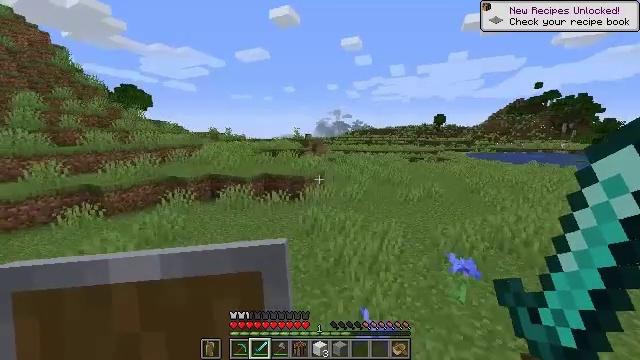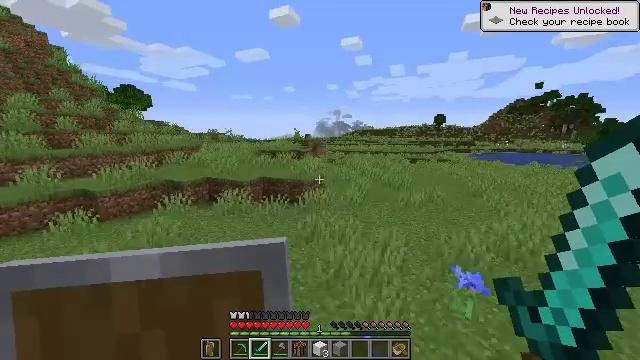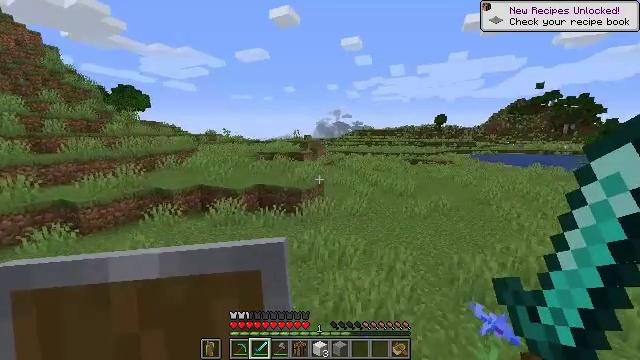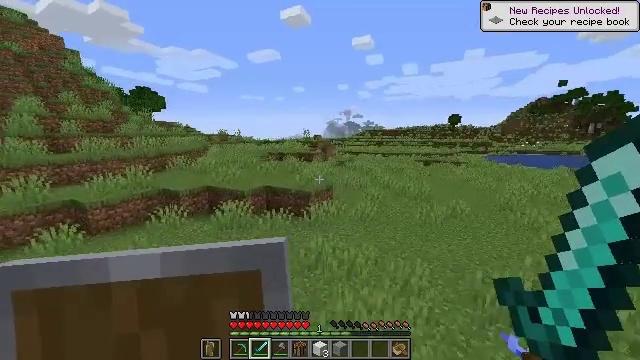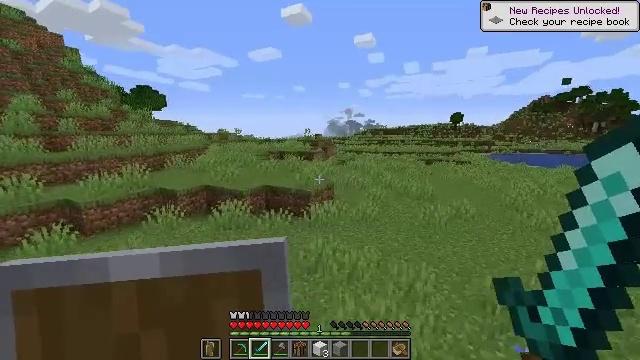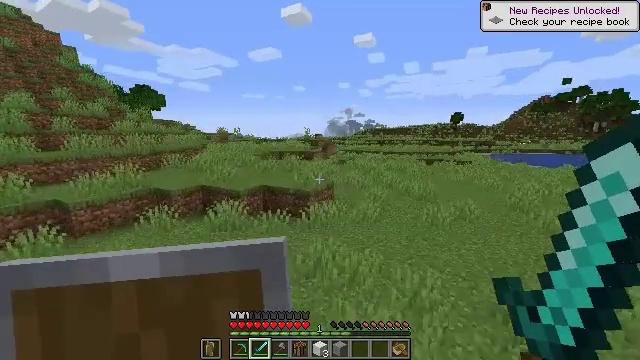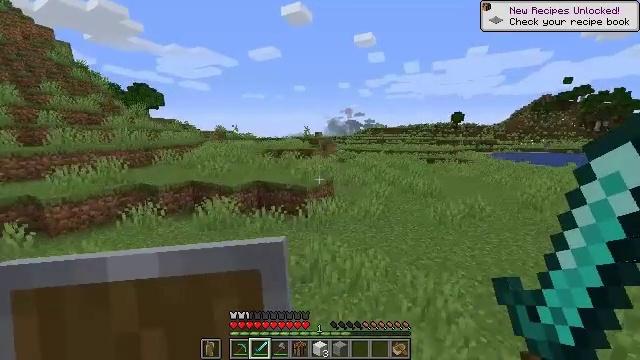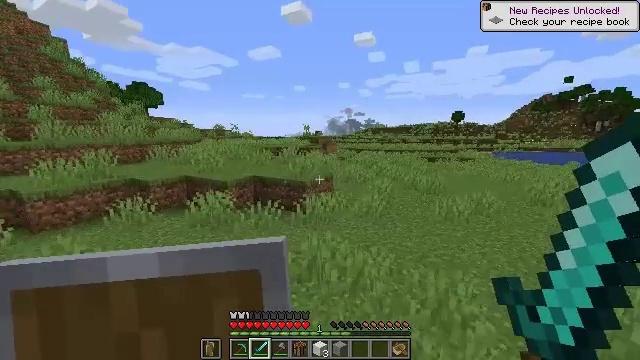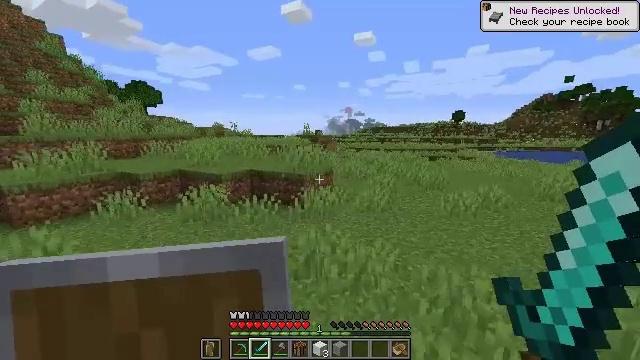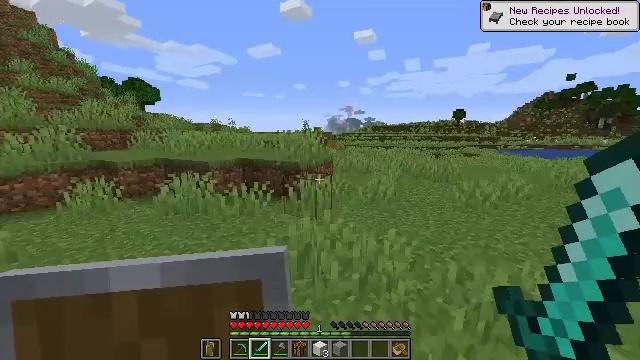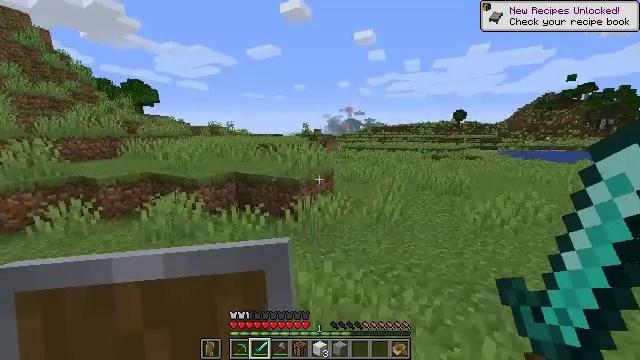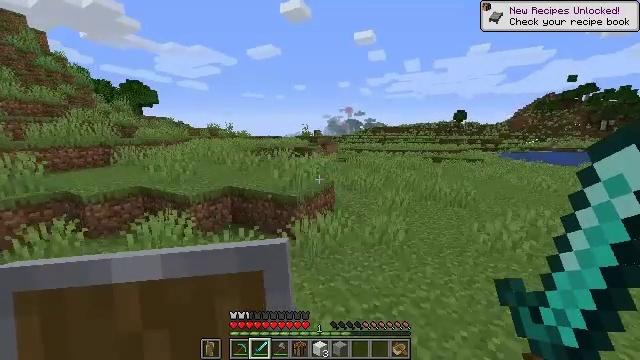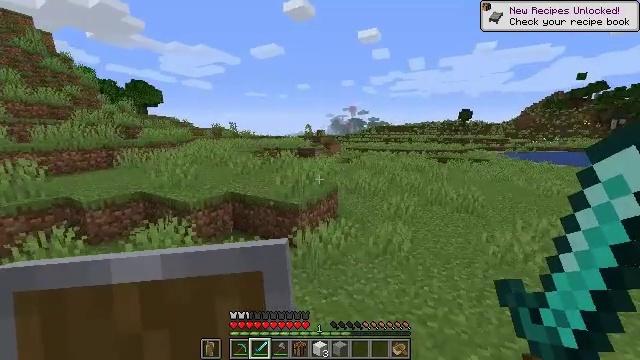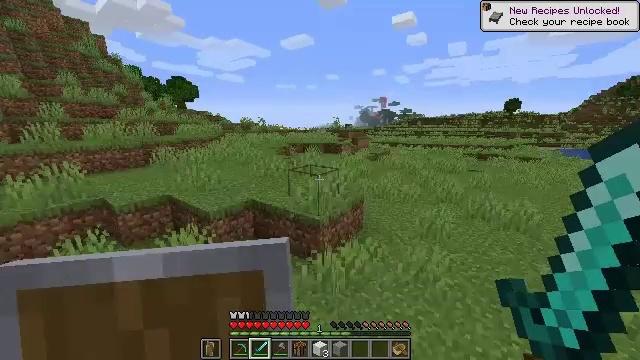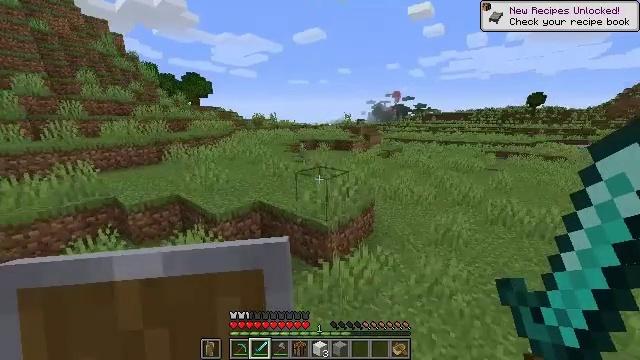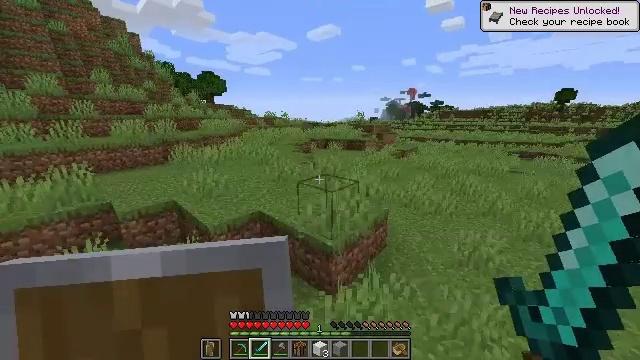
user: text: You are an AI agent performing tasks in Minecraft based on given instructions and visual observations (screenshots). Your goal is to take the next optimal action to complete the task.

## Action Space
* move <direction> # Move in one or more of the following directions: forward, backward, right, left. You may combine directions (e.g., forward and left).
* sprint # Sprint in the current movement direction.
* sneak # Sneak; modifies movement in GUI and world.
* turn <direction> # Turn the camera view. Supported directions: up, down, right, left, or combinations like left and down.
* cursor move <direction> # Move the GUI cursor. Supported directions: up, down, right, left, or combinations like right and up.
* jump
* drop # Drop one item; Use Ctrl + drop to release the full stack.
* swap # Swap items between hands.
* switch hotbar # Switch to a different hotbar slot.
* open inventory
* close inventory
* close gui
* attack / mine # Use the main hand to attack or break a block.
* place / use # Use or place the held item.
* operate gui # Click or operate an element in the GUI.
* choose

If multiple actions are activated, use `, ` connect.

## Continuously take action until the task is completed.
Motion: motion action
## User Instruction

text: Kill the cow.
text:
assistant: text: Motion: move forward, jump
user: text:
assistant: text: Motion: move forward, jump
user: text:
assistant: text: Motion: move forward, turn left, jump
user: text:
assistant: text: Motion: move forward, jump
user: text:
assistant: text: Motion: move forward, jump
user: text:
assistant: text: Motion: move forward, jump
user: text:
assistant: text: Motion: move forward, jump
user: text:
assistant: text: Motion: move forward, jump
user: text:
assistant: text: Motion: move forward, jump
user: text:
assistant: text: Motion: move forward, jump
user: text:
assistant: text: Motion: move forward, jump
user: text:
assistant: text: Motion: move forward
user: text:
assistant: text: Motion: move forward, turn left and down
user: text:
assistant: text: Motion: move forward, turn left and down
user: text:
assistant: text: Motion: move forward, turn left
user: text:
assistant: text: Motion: move forward, turn left, jump
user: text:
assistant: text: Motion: move forward, jump
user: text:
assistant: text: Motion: move forward, jump
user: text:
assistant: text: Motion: move forward, jump
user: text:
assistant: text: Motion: move forward, jump
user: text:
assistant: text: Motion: move forward, jump
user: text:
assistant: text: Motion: move forward, jump
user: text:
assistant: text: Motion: move forward, jump
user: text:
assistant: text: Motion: move forward, jump
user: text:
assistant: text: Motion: move forward, jump
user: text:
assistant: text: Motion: move forward, jump
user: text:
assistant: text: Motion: move forward, sprint, jump
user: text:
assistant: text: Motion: move forward, sprint, jump
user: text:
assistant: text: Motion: move forward, sprint, jump
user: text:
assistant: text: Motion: move forward, sprint, jump